Field crop: maize
Growth stage: 2
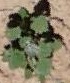
Species: chenopodium